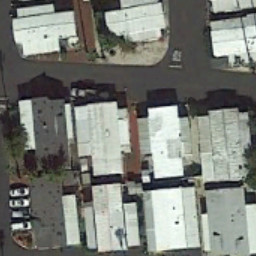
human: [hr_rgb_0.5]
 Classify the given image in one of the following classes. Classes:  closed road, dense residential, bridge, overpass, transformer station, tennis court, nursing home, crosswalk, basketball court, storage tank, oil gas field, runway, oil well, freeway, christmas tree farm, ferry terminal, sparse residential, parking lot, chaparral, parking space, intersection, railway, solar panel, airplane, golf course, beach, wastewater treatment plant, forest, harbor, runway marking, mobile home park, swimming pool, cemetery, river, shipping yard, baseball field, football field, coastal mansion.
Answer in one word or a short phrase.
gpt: mobile home park